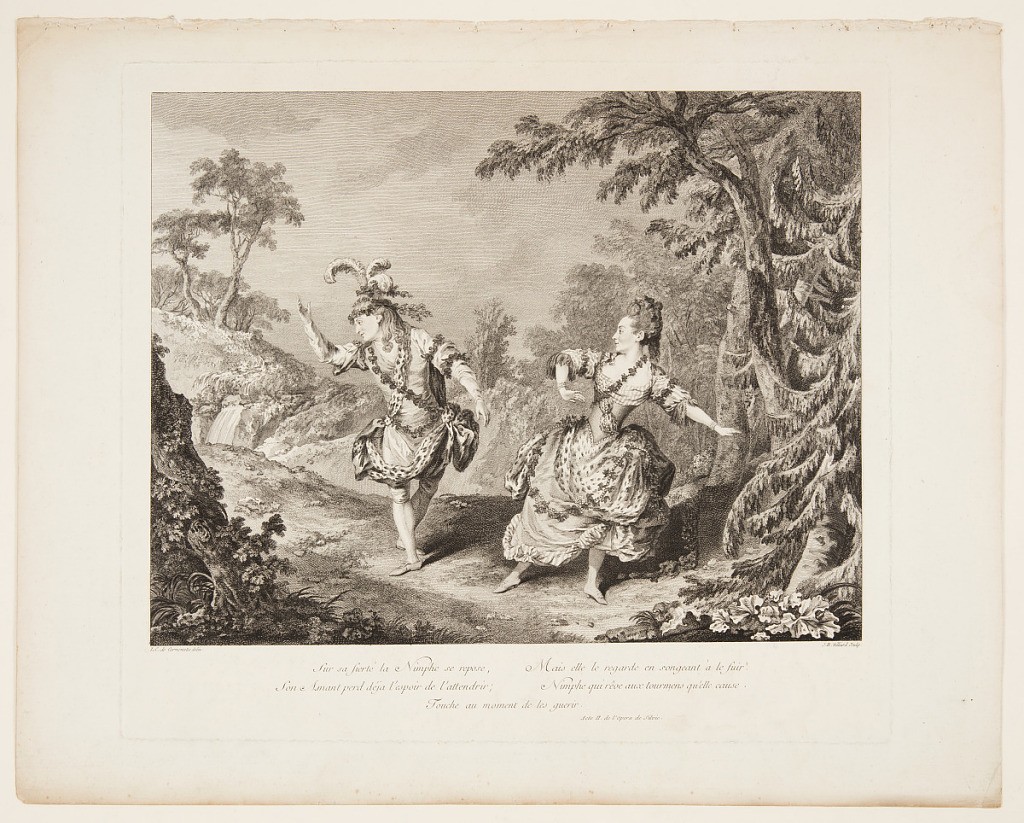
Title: Scene from the Opera "Sylvie"
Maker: Jean-Baptiste Tilliard
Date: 1766
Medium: Engraving
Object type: Print
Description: Horizontal rectangle. The figures of the actor Louis Bercher, called "Dauberval" (1728-1803) and the actress Marie Allard (1742-1802) are seen in a wooded landscape in the act of doing a ballet dance. The scene is Act II of the opera "Sylvie" by P. M. Bertoux Trial. Five lines of verse from the opera in lower margin.